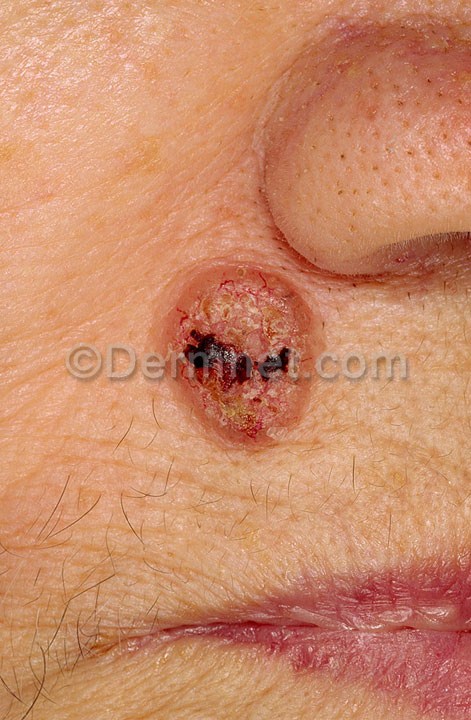
Disease: Actinic Keratosis Basal Cell Carcinoma and other Malignant Lesions